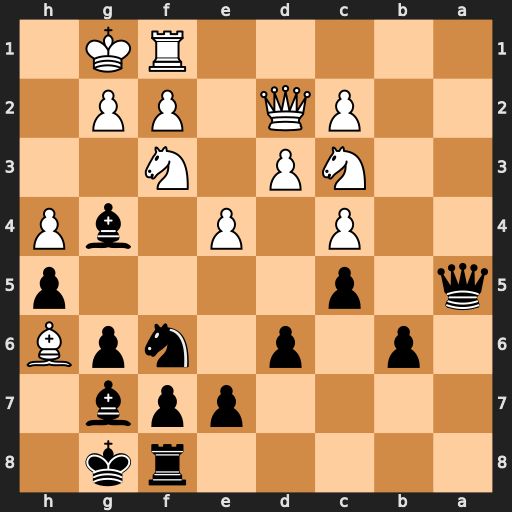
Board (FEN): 5rk1/4ppb1/1p1p1npB/q1p4p/2P1P1bP/2NP1N2/2PQ1PP1/5RK1
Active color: b
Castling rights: -
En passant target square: -
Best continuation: Bxh6